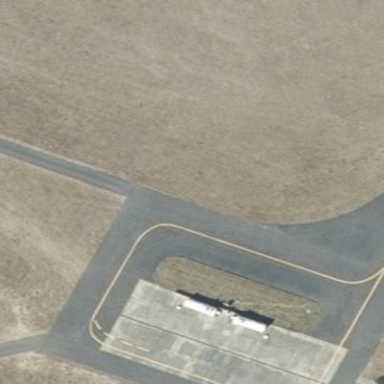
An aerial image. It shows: Apron at the airport.